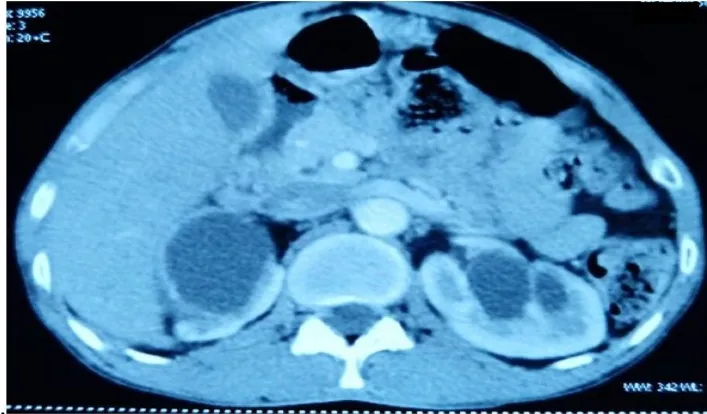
B. Showing moderate hydronephrosis on right side and mild hydronephrosis on left side.
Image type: radiology (ct)